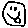
Label: smiley face